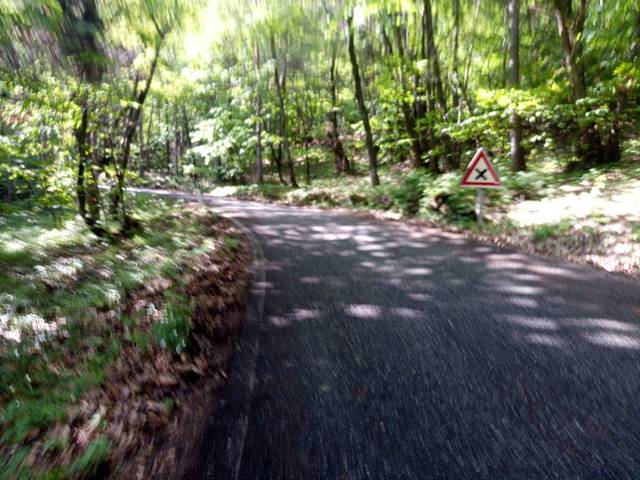
Region: Italy
Coordinates: 45.116, 7.069